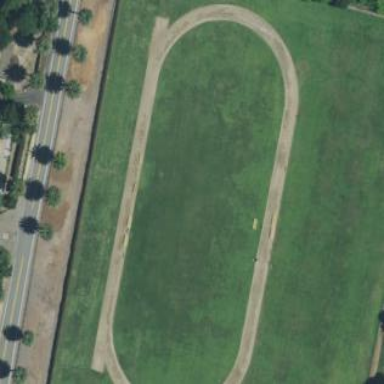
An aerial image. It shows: Track made of fine gravel in leisure land area.